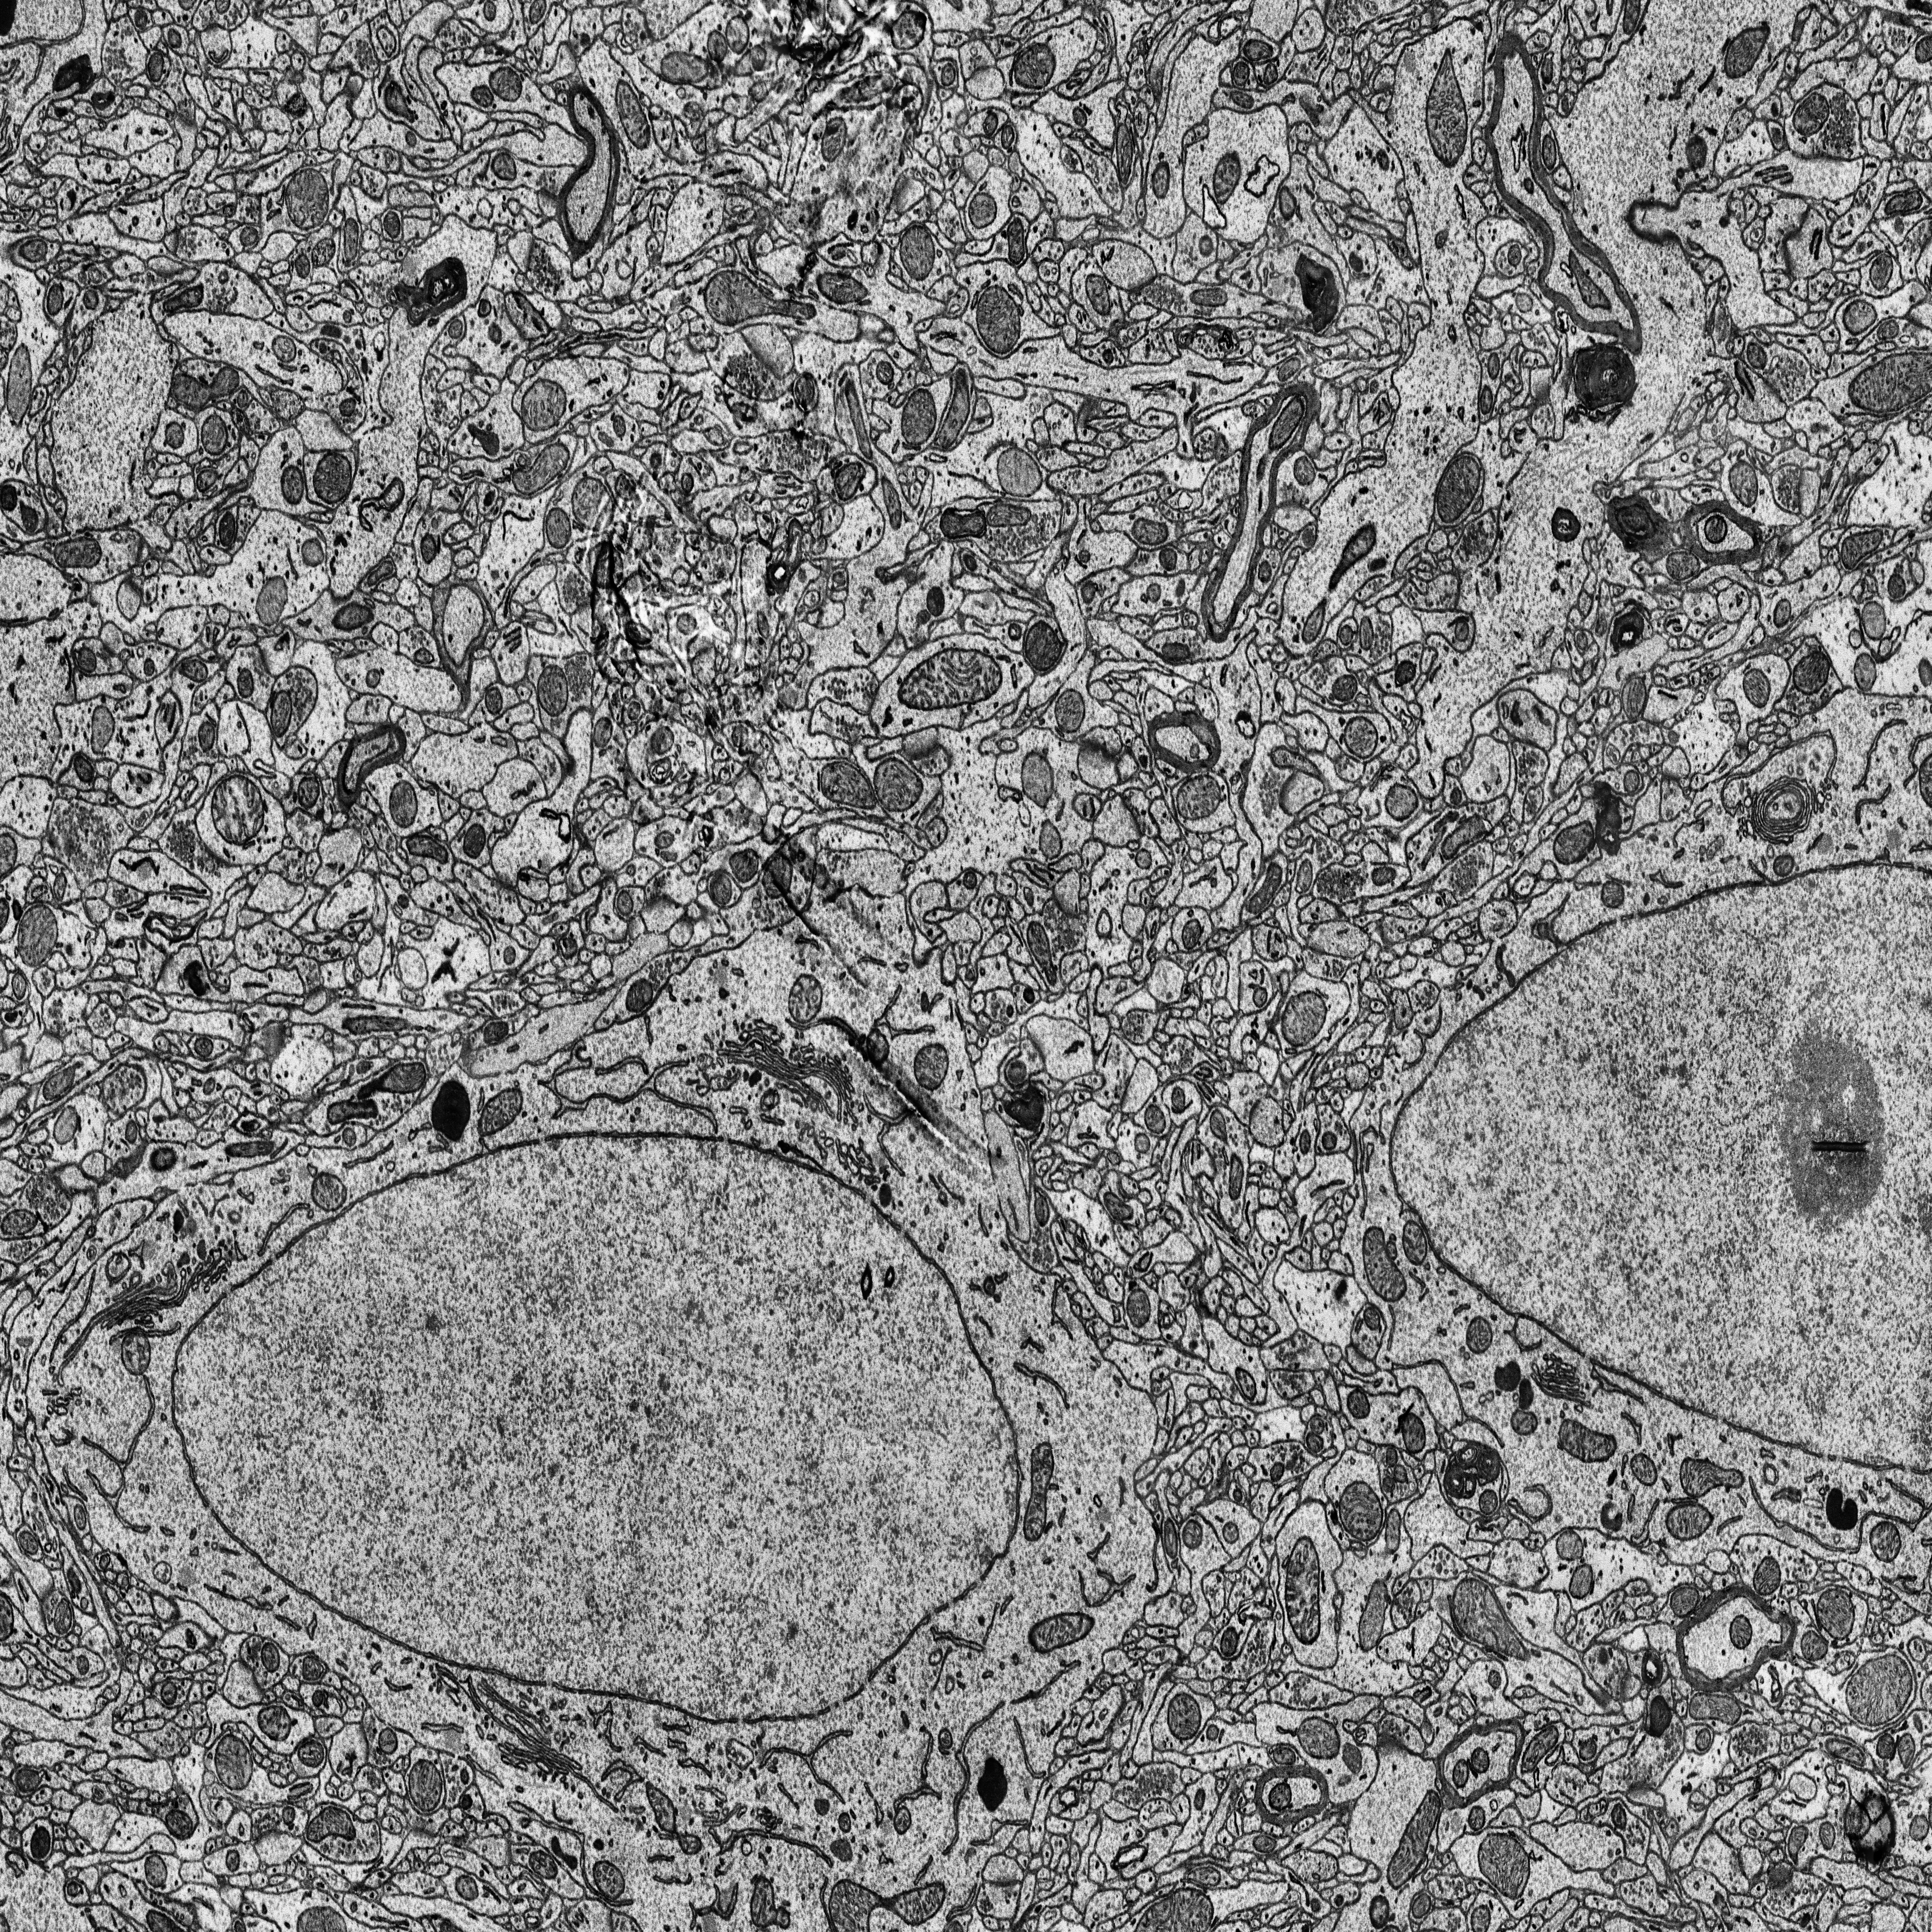
Electron microscopy slice of rat cortex tissue
Slice depth (z): 327
Mitochondria instances in slice: 375